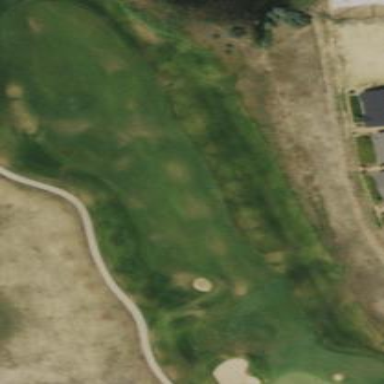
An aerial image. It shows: Golf fairway surrounded by grass.